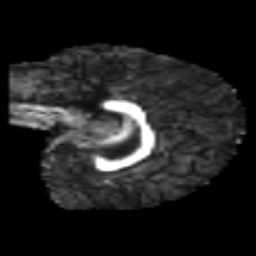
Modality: FA
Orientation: sagittal
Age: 6
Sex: male
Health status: healthy